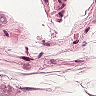
Metastatic tissue present: no